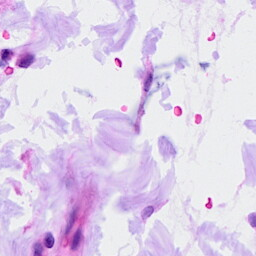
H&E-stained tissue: Ovarian